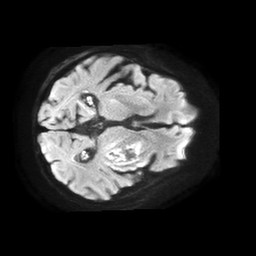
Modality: TRACE
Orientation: axial
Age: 83
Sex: male
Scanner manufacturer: philips
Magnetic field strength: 1.5 T
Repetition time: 4.6 s
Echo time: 0.08631 s